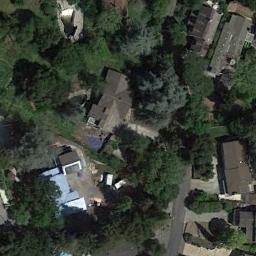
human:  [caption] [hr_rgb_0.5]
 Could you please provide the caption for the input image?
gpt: There are many trees around the sparse residential .

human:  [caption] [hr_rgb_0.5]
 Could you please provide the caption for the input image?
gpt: There are several sparse residential among the lush woods .

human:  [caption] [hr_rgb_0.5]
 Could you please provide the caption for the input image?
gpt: The sparse residential is on the grass next to some trees .

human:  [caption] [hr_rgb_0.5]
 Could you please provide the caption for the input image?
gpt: There are several houses of different sizes and many green trees in the sparse residential area .

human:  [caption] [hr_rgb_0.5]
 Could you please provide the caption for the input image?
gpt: A sparse residential area with some buildings and many green trees .